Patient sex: F
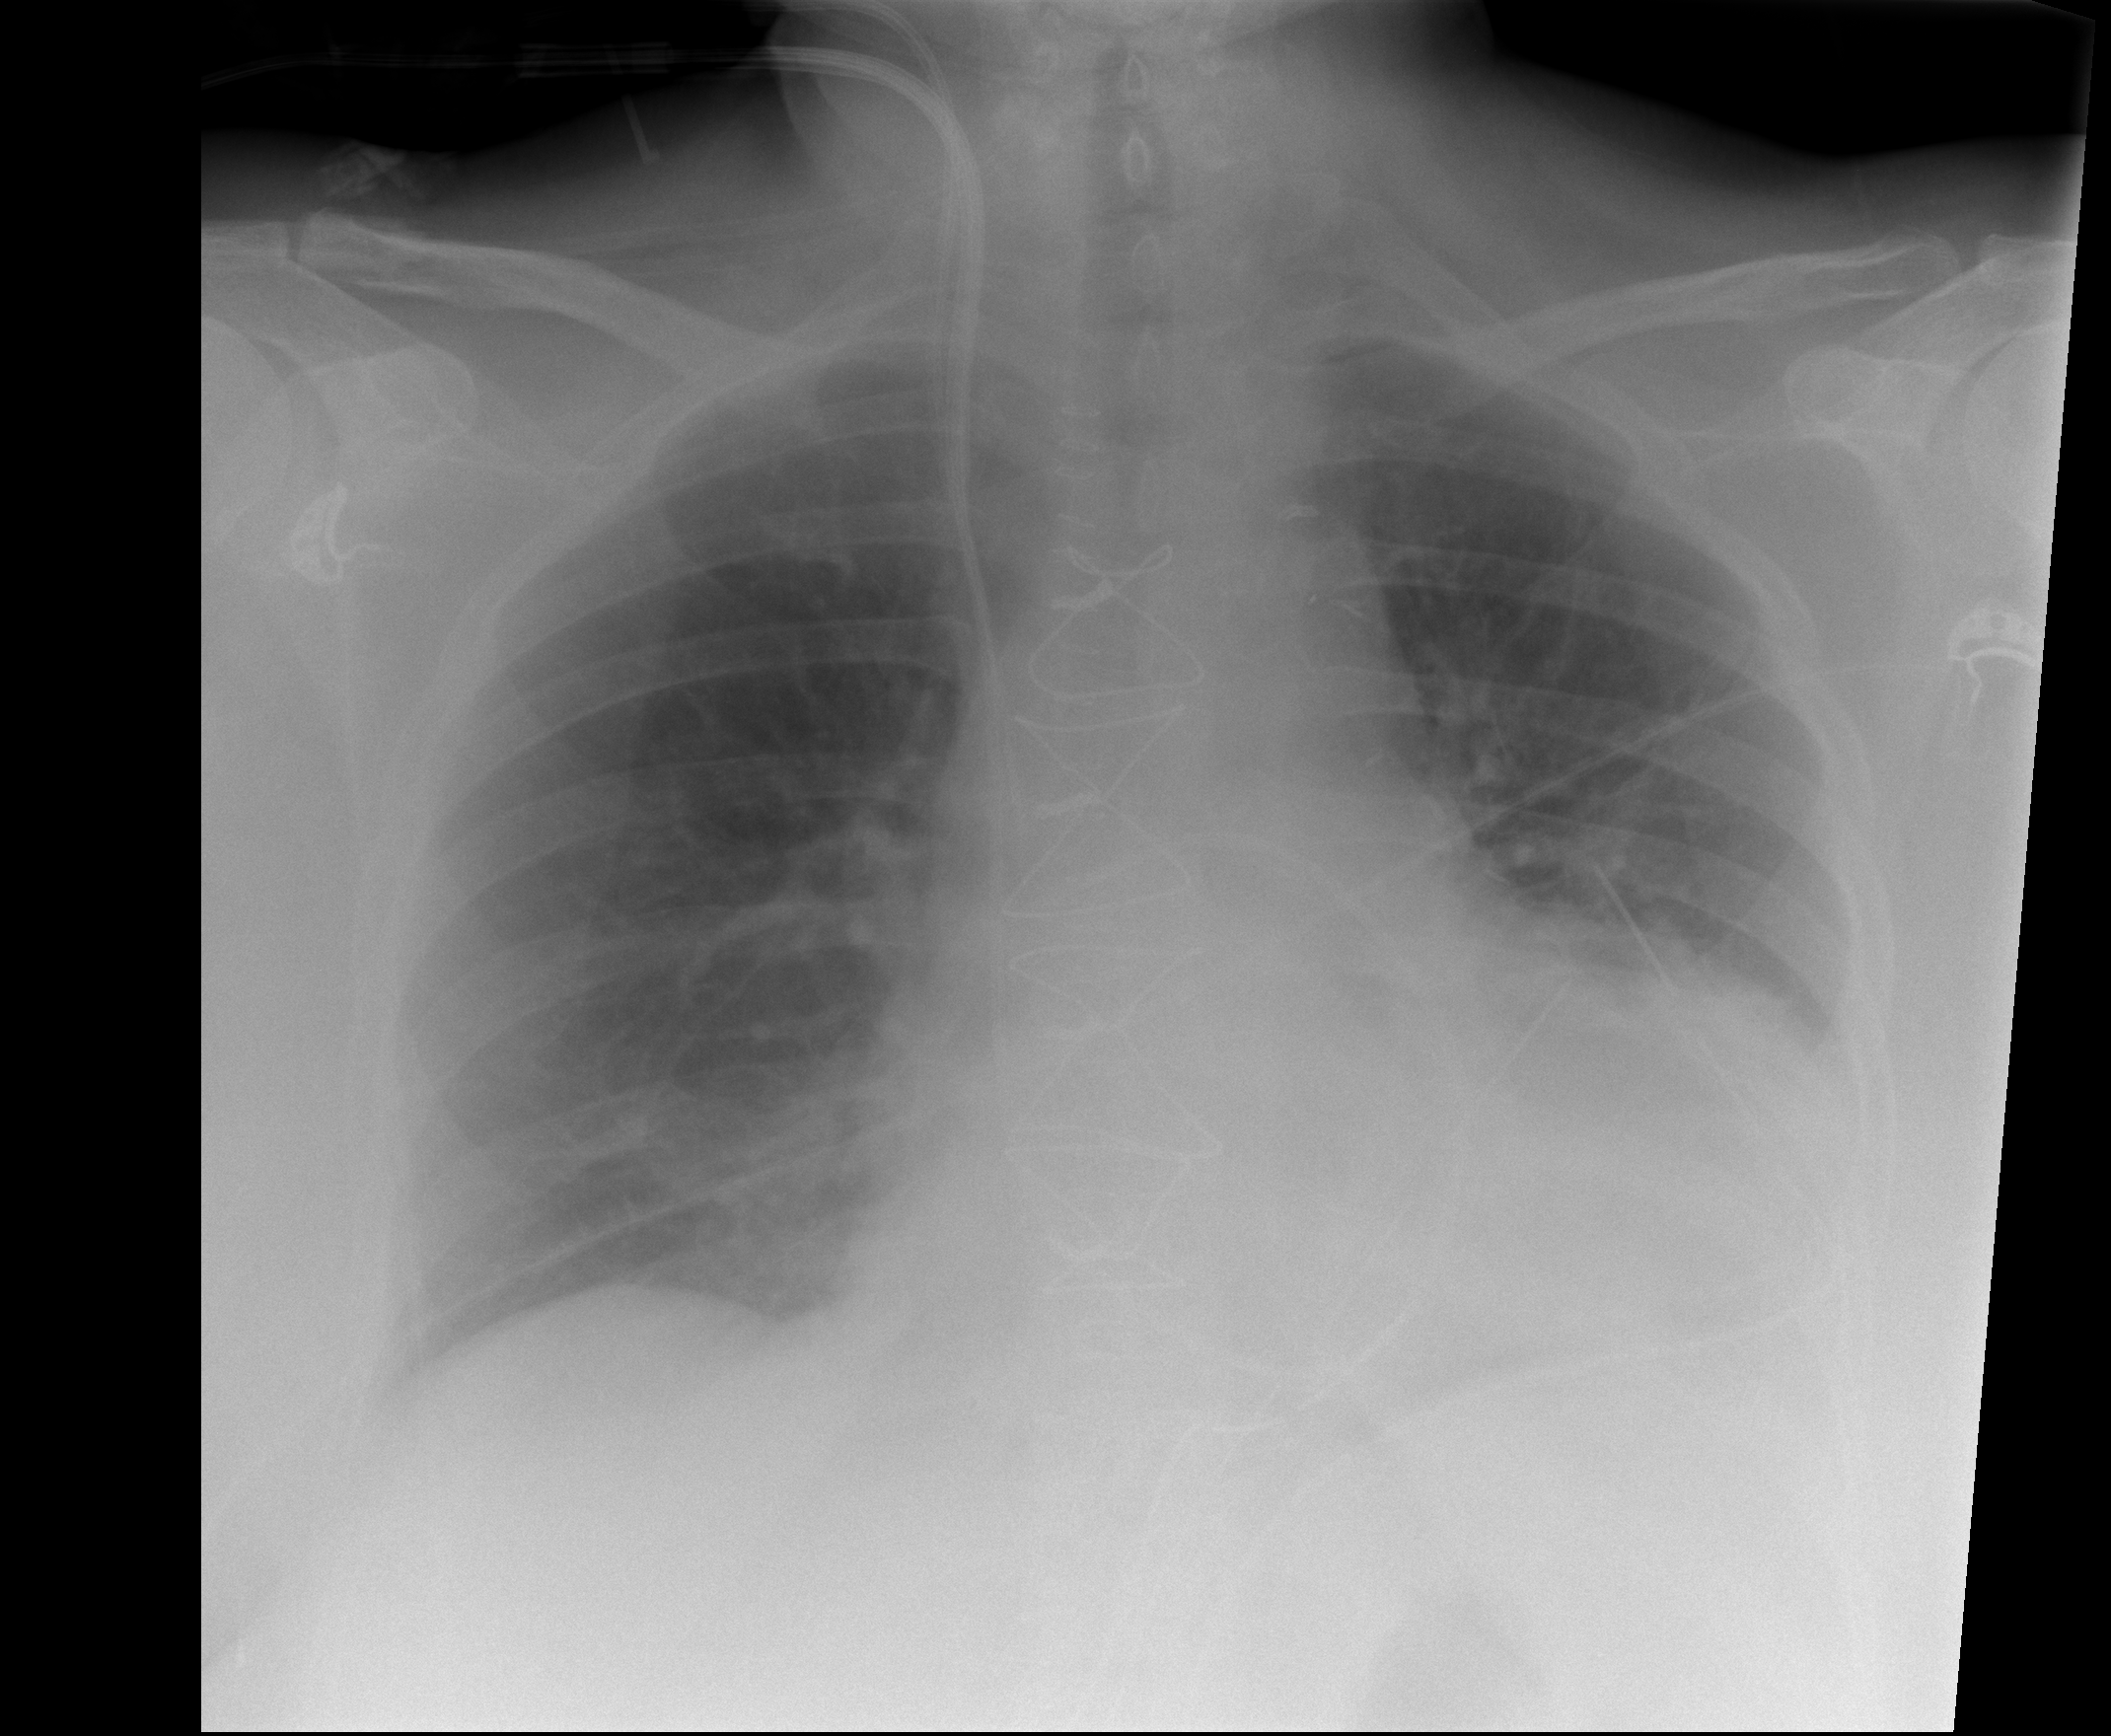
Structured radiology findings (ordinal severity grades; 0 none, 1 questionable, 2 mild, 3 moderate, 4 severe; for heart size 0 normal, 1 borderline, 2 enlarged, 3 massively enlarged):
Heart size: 2
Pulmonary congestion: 2
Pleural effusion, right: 0
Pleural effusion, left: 1
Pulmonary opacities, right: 0
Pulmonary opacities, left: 1
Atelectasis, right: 0
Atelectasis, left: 2